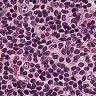
Metastatic tissue present: no